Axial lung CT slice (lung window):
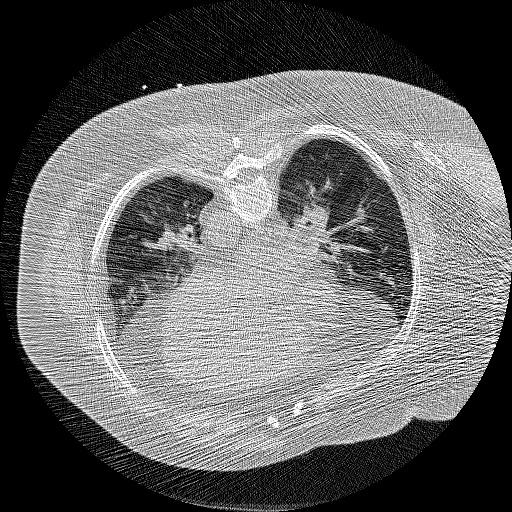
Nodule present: no